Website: walmart
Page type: address-validator
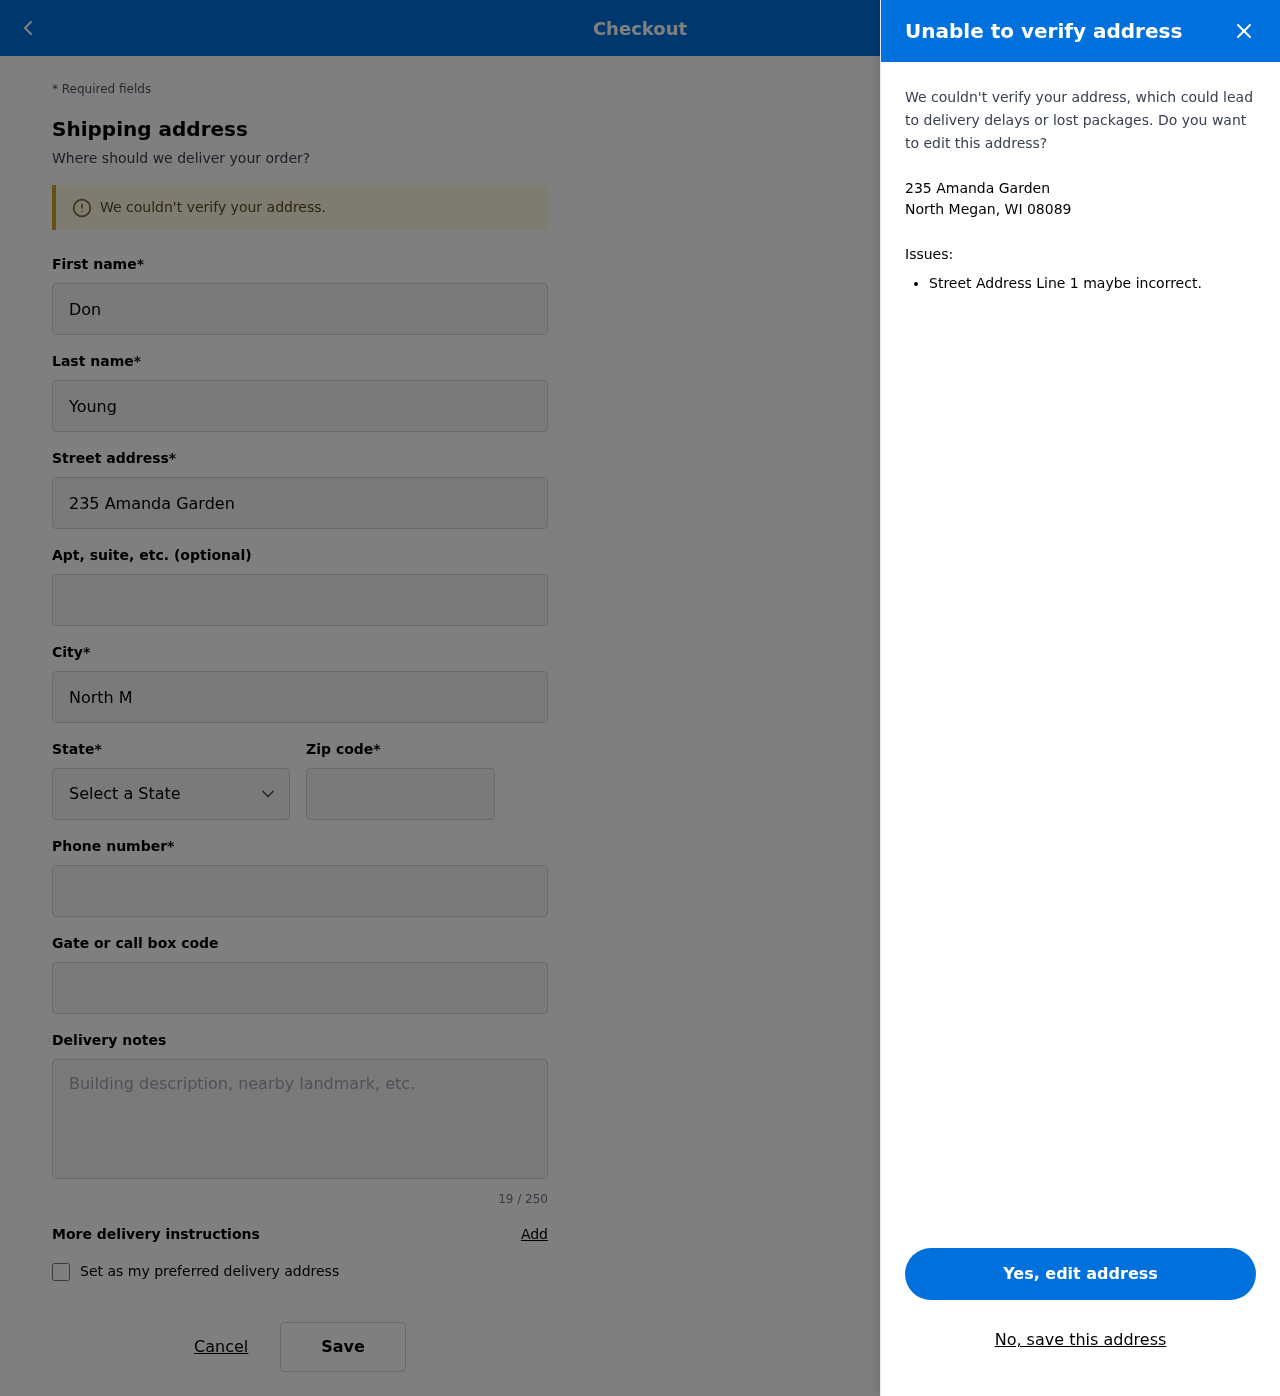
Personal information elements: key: PII_CITY_STATE_ZIP
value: North Megan, WI 08089
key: PII_DELIVERY_INSTRUCTIONS
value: Ring doorbell twice
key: PII_STATE_ABBR
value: WI
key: PII_STREET
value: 235 Amanda Garden
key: PII_FIRSTNAME
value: Don
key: PII_LASTNAME
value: Young
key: PII_CITY
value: North Megan
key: PII_POSTCODE
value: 08089
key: PII_PHONE
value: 4997682210
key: PII_SECURITY_CODE
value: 2907